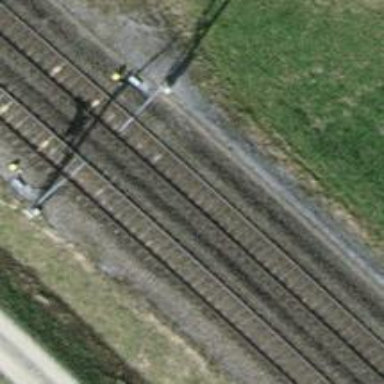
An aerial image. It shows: Railway signal.